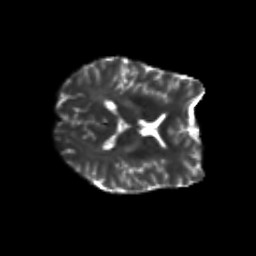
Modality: T2w
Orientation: axial
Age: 24
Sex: male
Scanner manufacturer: siemens
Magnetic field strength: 3 T
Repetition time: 3.5 s
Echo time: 0.125 s